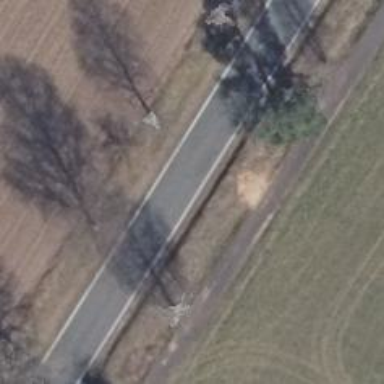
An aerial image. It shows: Tertiary road.